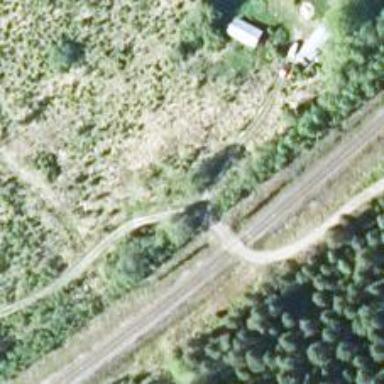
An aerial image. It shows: Level crossing with saltire markings.